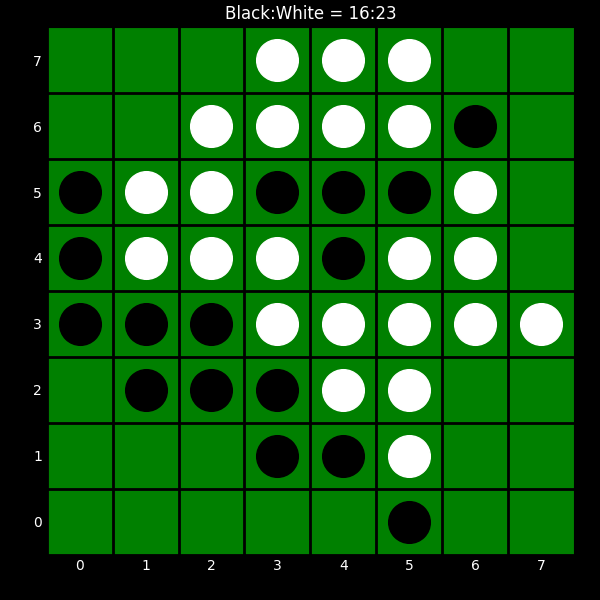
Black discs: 16
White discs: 23